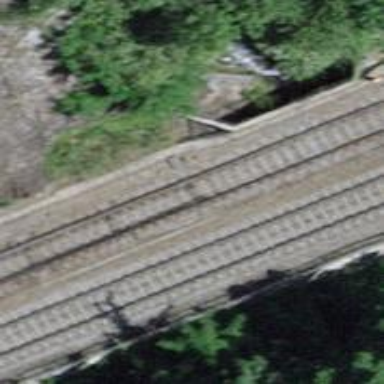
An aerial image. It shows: Railway switch with the turnout on the left side.